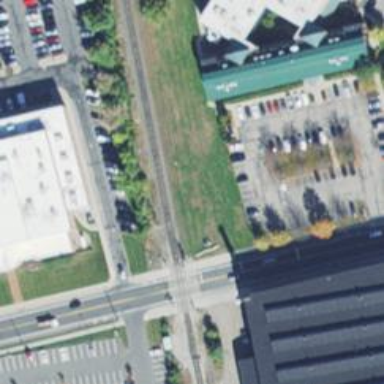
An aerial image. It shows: Railway signal.